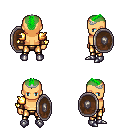
a pixel art fantasy rpg character, male body template, human, tanned skin, gold arm armor, gold greaves, green short mohawk hairstyle, silver tiara, leather bracers, metal boots, shield, four views (front, back, left, right), 2x2 character sprite sheet, small pixel art, hard edges, no anti-aliasing